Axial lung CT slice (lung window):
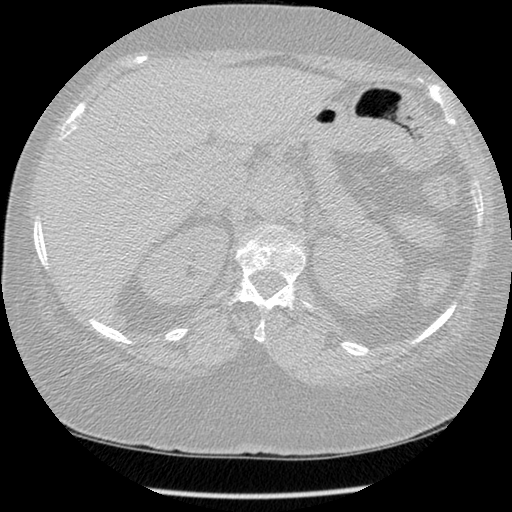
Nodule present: no